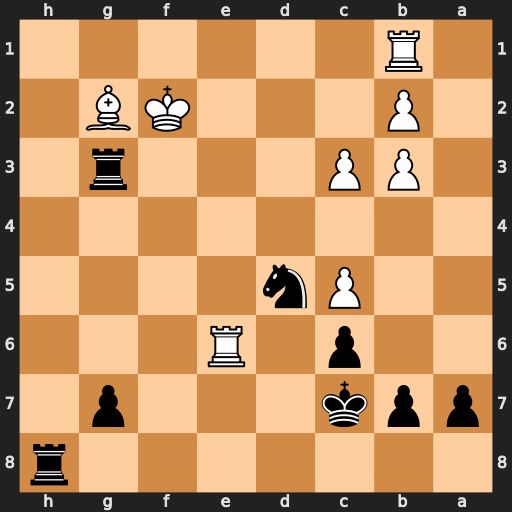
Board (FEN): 7r/ppk3p1/2p1R3/2Pn4/8/1PP3r1/1P3KB1/1R6
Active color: b
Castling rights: -
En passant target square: -
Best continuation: Rxg2+ Kxg2 Nf4+ Kf3 Nxe6